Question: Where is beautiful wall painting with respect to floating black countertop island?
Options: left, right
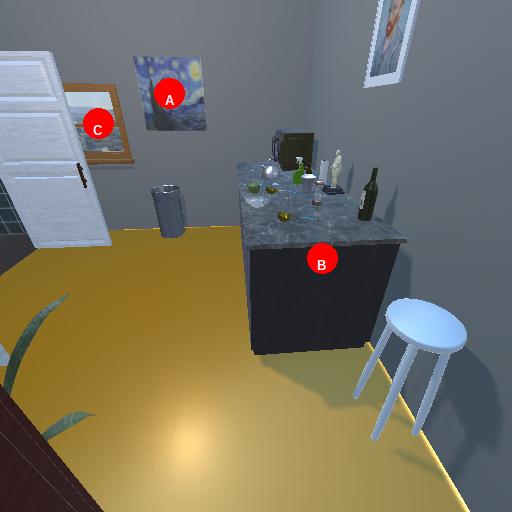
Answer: left